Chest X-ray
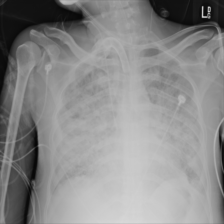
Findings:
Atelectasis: negative
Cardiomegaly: negative
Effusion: negative
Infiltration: negative
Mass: negative
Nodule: negative
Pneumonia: negative
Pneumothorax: negative
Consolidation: negative
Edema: negative
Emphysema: negative
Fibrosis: negative
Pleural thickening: negative
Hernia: negative